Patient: sex F, age 61
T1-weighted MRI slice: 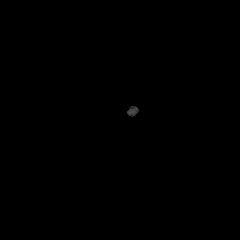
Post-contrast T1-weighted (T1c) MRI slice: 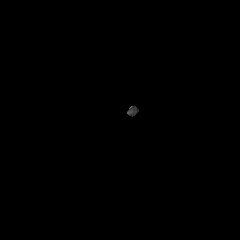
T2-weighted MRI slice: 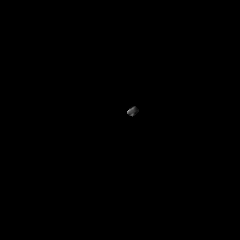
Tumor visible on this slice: no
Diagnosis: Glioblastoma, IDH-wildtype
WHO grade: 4